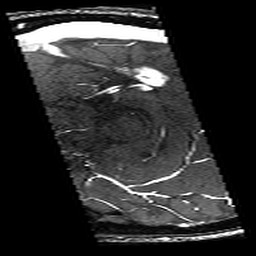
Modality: angio
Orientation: sagittal
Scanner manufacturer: philips
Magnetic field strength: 7 T
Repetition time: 0.024 s
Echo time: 0.00384 s